Interaction volume radius: 5 \u00c5
Interaction volume height: 20 \u00c5
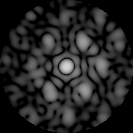
Disorder parameter: 0.5179